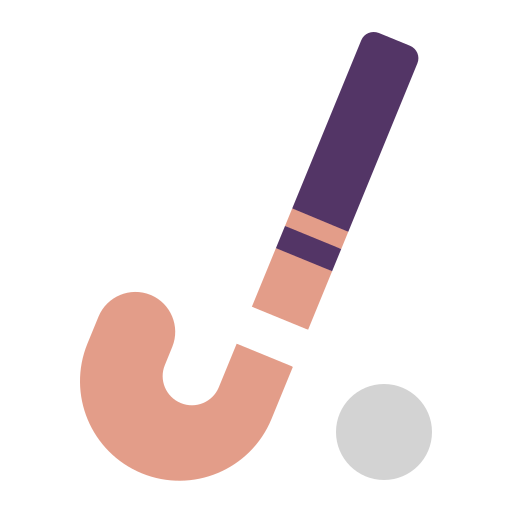
field hockey flat